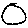
Label: moon